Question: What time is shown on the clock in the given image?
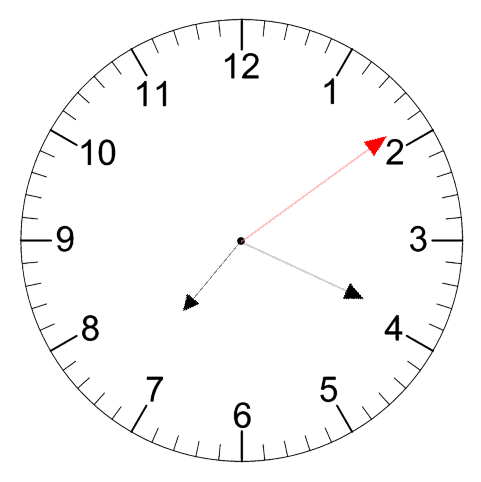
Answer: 07:19:09